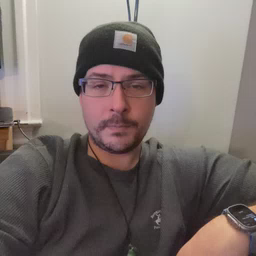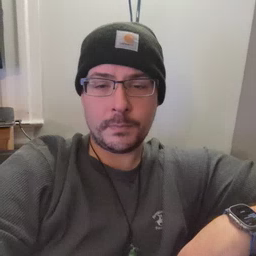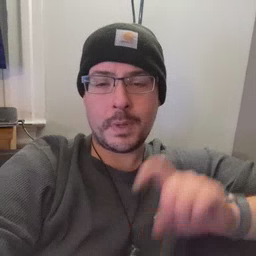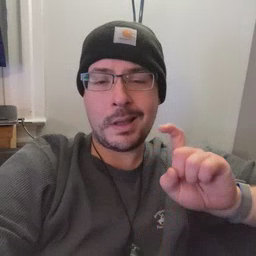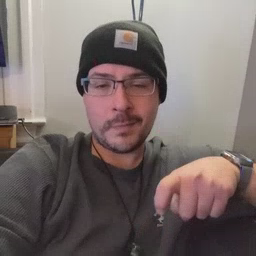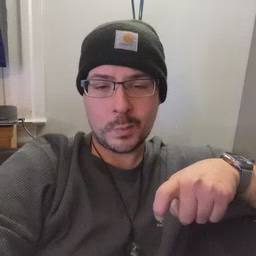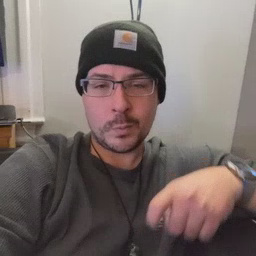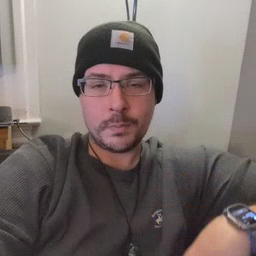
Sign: haveto